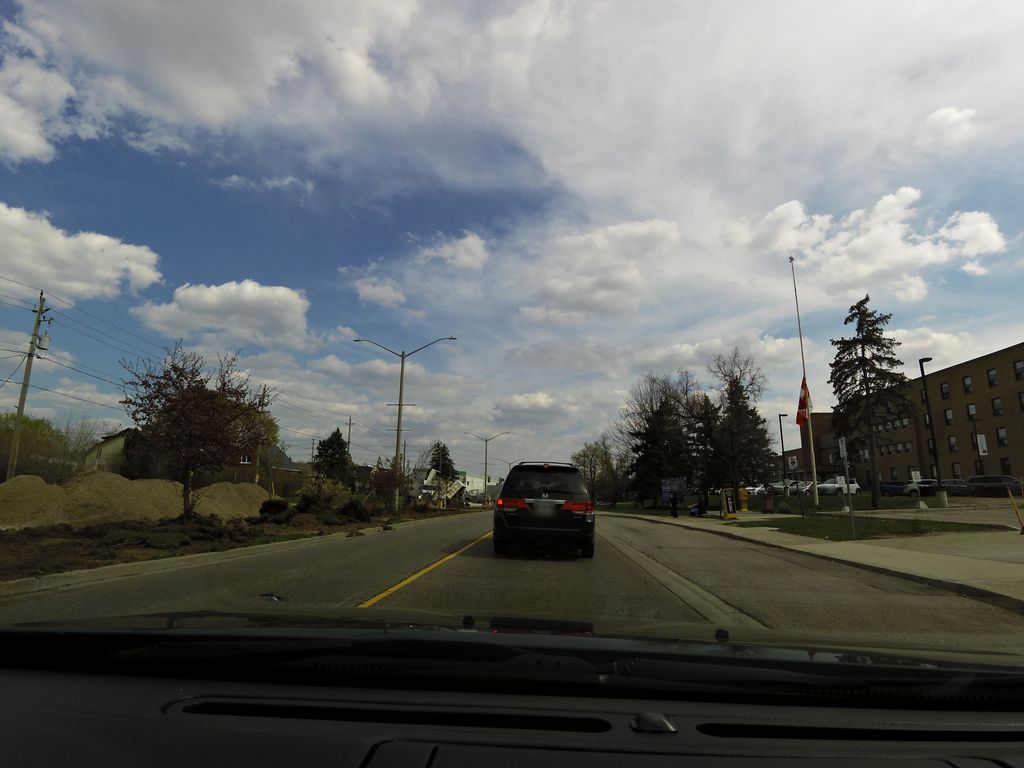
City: kitchener-waterloo